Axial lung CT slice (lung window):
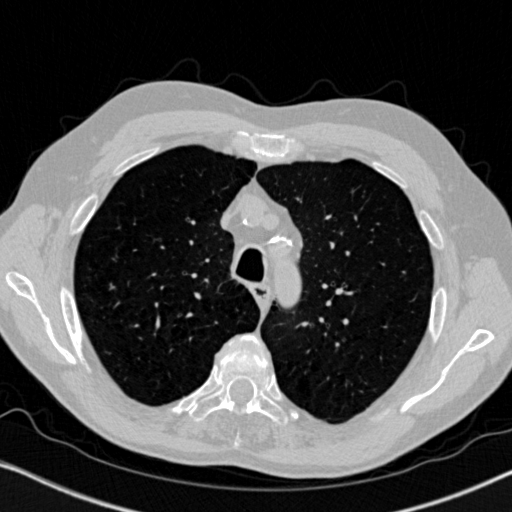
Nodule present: no